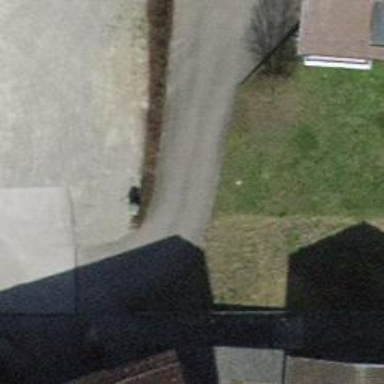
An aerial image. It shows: Hedge acting as barrier.